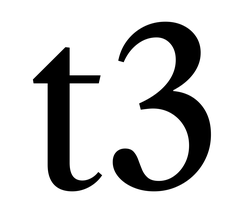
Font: LibreCaslonText_Regular